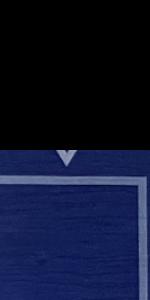
Label: Empty